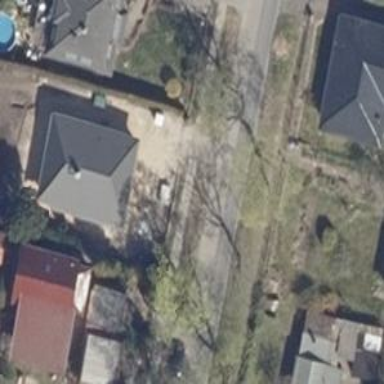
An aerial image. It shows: Residential road with concrete surface.